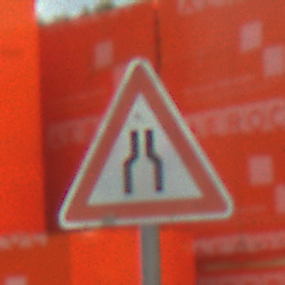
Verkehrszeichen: VerengteFahrbahn
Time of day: MorningAfternoon
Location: Outdoor (Suburban)
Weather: PartlyCloudy
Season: NotSpecified
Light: Natural